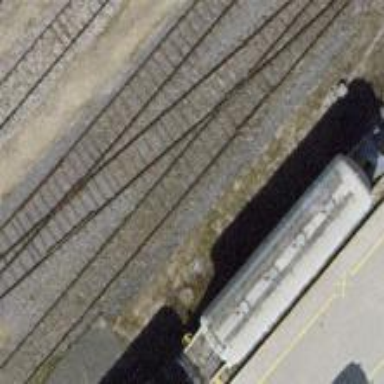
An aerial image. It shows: Single railway spur track.